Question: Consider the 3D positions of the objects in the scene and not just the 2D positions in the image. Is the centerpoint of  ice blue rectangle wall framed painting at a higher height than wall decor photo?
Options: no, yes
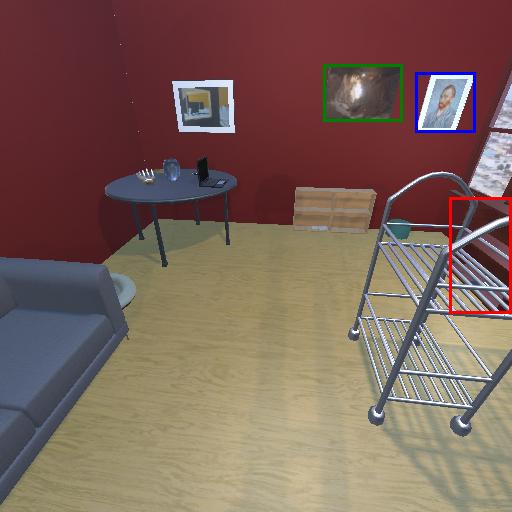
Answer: no